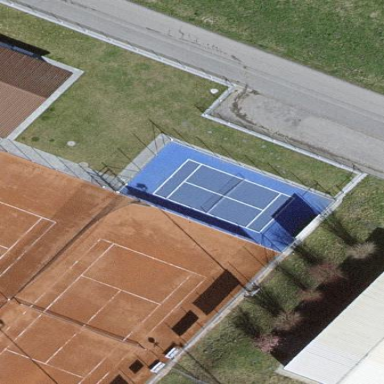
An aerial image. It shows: Tennis court in leisure pitch.